Question: I have a script that copies Veeam backups to a NAS, at the end the script sends a status email.
When I run the script manually I receive the mail correctly but in tasks scheduler, the script does the copy but doesn't send the mail. I don't understand why.
'''
Try {
#####Defining computer Uptime function#####
function Get-Uptime {
$os = Get-WmiObject win32_operatingsystem
$uptime = (Get-Date) - ($os.ConvertToDateTime($os.lastbootuptime))
$Display = "Uptime of " + $Uptime.Days + " days, " + $Uptime.Hours + " hours, " + $Uptime.Minutes + " minutes"
Write-Output $Display
}
$up = Get-Uptime
#####Defining encrypted password variable#####
$KeyFile = "AES.key"
$getkey = get-content $KeyFile
$day = Get-Date
#####Defining send-mail function#####
function sendmail($subject, $data)
{
$to = "mperry.it@gmail.com"
$from = "mperry.it@gmail.com"
$SMTPServer = "smtp.gmail.com"
$SMTPPort = "587"
$Password = Get-Content "cred.txt" | ConvertTo-SecureString -key $getkey
$smtp = New-Object System.Net.Mail.SmtpClient($SMTPServer,$SMTPPort);
$smtp.EnableSsl = $true
$smtp.Credentials = New-Object System.Net.NetworkCredential($to, $Password);
$smtp.Send($to, $from, $subject, $data);
}
# Formating Date for day-month-year
$date = Get-Date -Uformat "%d-%m-%Y"
#Mounting \freenas.domain.localeeam-backup as drive letter :
New-PSDrive -Name "H" -PSProvider FileSystem -Root "\freenas.domain.localeeam-backup"
#Creating new directory with current date
New-Item -Name "backup_$date" -Path "H:" -ItemType Directory
#Copying all veeam backup files to NAS in current date directory
Copy-Item -Path "D:m-backup\*.vbk" -Destination "H:ackup_$date"
#Remove directories and their files older than 3 days
#Get-ItemProperty -Path "P:ackup $date" | where-object {$_.LastWriteTime -lt ($date).AddDays(-3)} | Remove-Item -Force -Recurse
$Now = Get-Date
$Days = "3"
$TargetFolder = "H:"
cd $TargetFolder
$LastWrite = $Now.AddDays(-$Days)
$Folders = get-childitem -path $TargetFolder |
Where {$_.psIsContainer -eq $true} |
Where {$_.LastWriteTime -le "$LastWrite"}
foreach ($Folder in $Folders){
write-host "Deleting $Folder" -foregroundcolor "Red"
Remove-Item $Folder -recurse -Confirm:$false
}
cd C:
#Unmount drive P:
Remove-PSDrive -Name "H"
#Successful backup mail
$subject = "Veeam backup copy successful"
$data = "Copying VMs on freenas is successfull on $day with an $up"
}
Catch {
#Unsuccessful backup mail
$subject = "Veeam backup copy failed"
$data = $_.Exception.Message
}
Finally {
sendmail $subject $data
}
'''
I have tried to move my functions outside the try and catch, inside it, some functions outside some inside. It always works in manual mode but not in the tasks scheduler.
But remember the script does the copy but doesn't send the email.

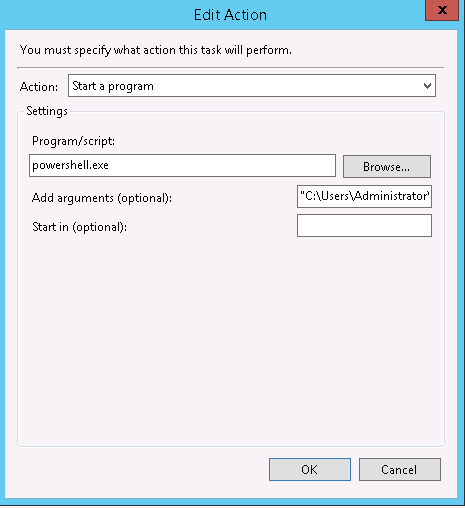
Answer: Your issue here is the relative path:
'''
$KeyFile = "AES.key"
'''
Powershell Console starts in 'C:\Users\USERNAME', so your key path will be 'C:\Users\USERNAME\AES.key'
Task Scheduler will use the 'LOCAL SYSTEM' account by default, this account however starts in '%Windir%\System32', so your key path would be 'C:\Windows\System32\AES.key'
To fix this either provide the full path to they key in the script:
'''
$KeyFile = "C:\Users\USERNAME\AES.key"
'''
Or set the 'Start in (Optional)' field in your task to 'C:\Users\USERNAME'